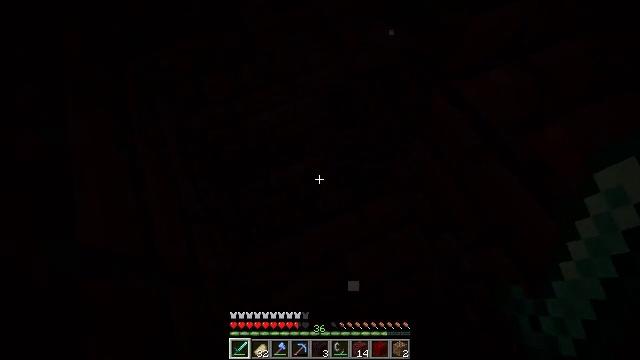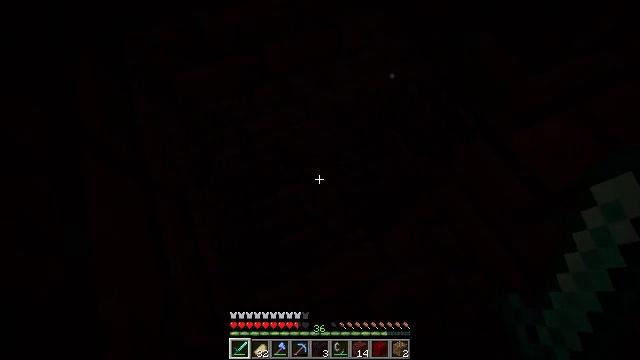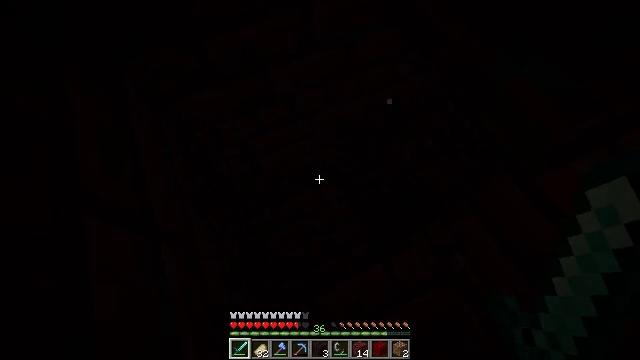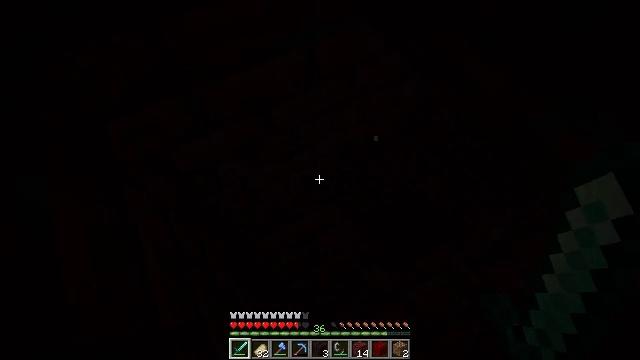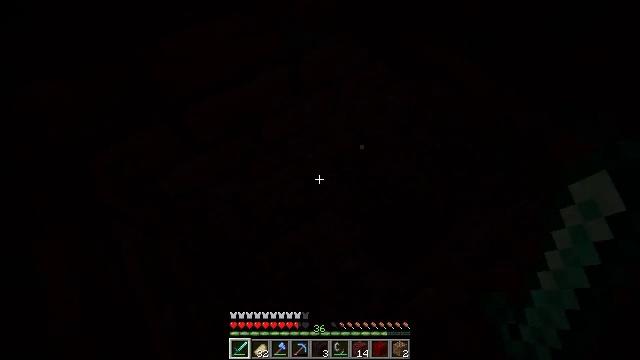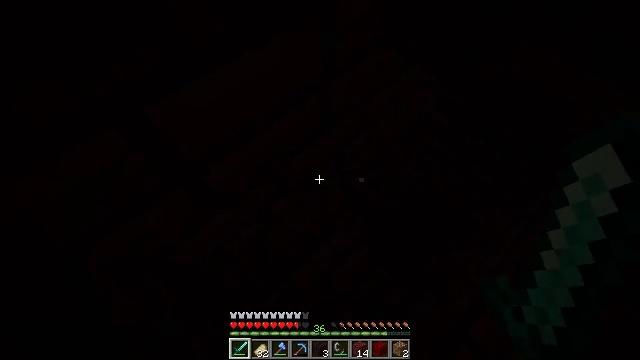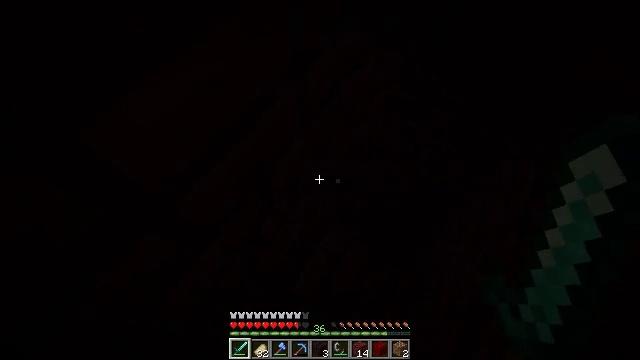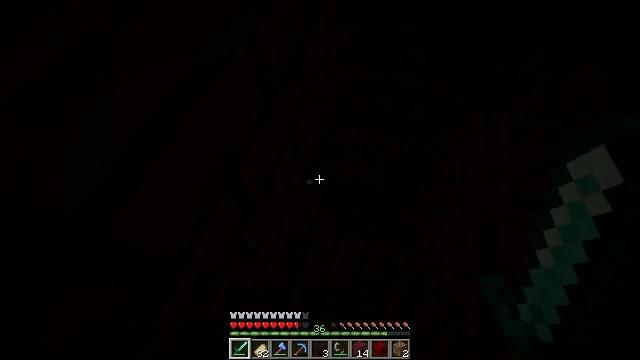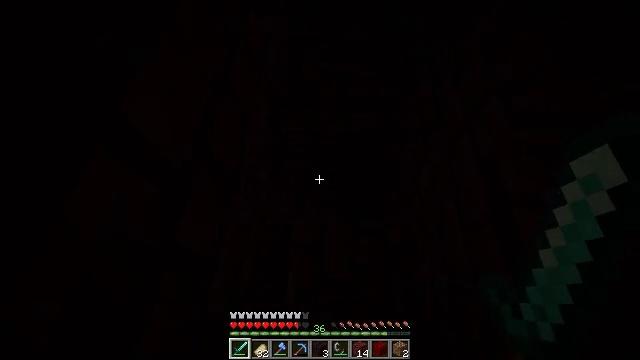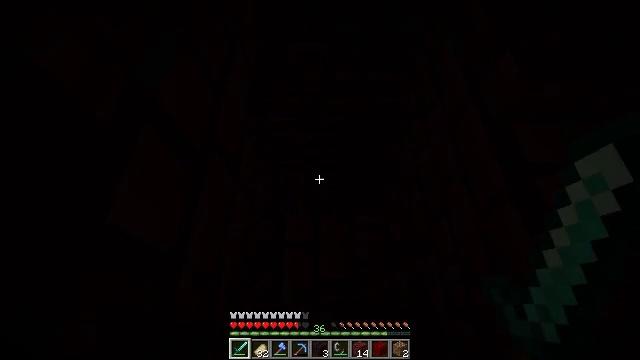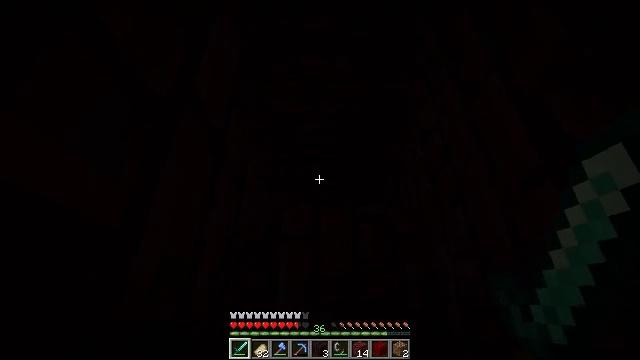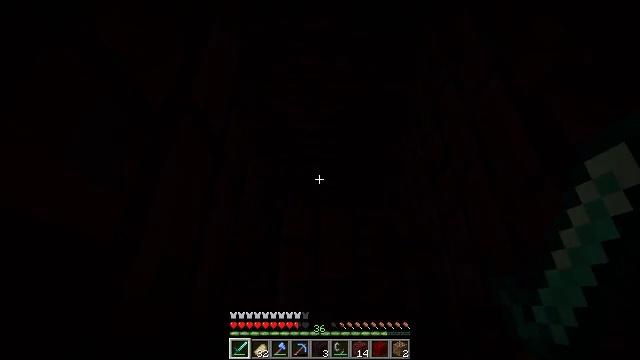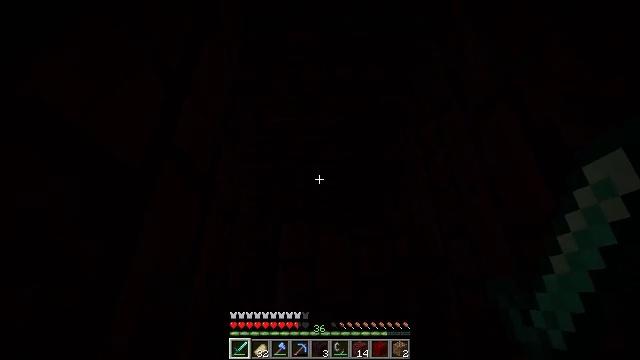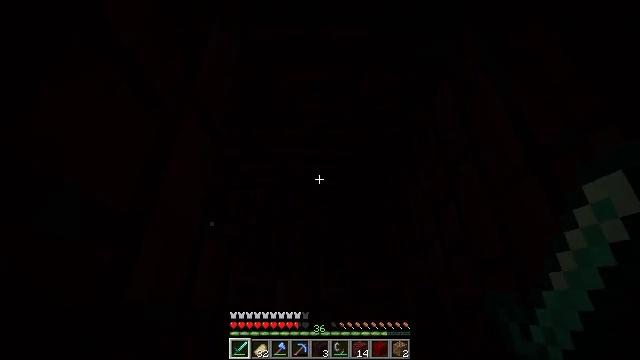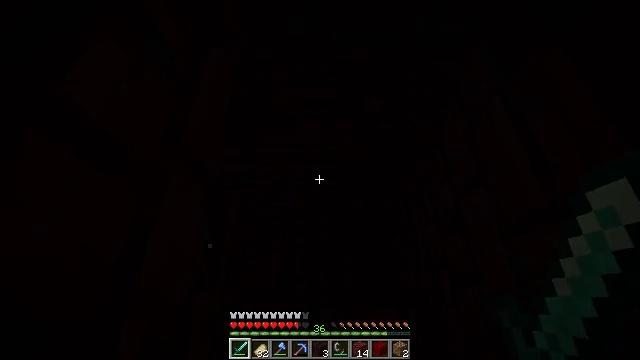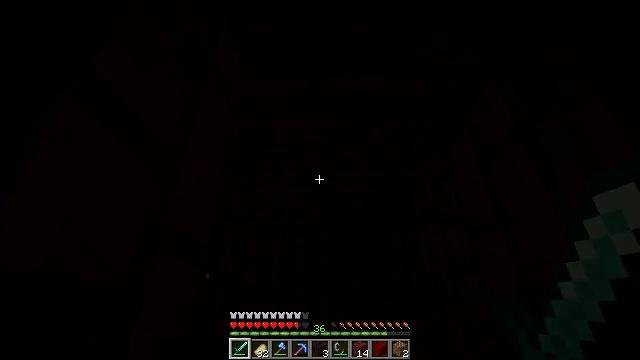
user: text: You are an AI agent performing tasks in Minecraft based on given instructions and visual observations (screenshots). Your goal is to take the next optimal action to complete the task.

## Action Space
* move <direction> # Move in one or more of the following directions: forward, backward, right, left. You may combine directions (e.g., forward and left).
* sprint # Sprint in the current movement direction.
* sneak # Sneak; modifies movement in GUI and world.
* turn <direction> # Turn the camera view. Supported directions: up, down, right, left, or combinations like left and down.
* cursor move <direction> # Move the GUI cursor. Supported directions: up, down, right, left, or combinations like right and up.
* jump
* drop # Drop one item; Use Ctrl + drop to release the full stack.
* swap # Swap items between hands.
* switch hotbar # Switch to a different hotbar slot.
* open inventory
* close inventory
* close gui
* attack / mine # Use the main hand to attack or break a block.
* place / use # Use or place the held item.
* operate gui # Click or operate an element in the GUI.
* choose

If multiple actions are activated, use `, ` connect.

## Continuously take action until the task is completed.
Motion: motion action
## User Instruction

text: Use the crafting table to craft a brewing stand.
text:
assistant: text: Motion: move forward and move left
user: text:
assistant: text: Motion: move forward and move left
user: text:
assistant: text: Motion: move forward and move left, turn right
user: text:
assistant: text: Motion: move forward and move left, turn right and up
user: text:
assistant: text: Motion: move forward and move left, turn right
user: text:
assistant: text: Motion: move forward and move left, turn right
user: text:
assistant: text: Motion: turn right
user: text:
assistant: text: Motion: turn right
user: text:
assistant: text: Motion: turn right
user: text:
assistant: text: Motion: no_op
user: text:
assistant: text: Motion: move forward
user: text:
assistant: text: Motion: move forward
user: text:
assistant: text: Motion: move forward
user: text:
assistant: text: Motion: move forward
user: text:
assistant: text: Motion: move forward
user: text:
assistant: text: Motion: move forward
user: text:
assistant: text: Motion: turn left
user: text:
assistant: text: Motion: move right, turn left
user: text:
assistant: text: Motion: move right, turn left and up
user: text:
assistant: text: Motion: move right, turn left and up
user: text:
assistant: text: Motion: turn left and up
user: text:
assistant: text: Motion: turn left and up
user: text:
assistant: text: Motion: turn left and up
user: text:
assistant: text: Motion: turn left and up
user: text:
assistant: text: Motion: turn up
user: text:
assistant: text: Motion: move forward, turn right and up
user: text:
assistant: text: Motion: move forward, turn up
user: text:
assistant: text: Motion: move forward, turn left and up
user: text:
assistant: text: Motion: move forward
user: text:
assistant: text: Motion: no_op